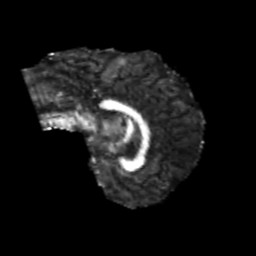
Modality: FA
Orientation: sagittal
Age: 20
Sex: male
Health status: healthy
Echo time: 0.074 s